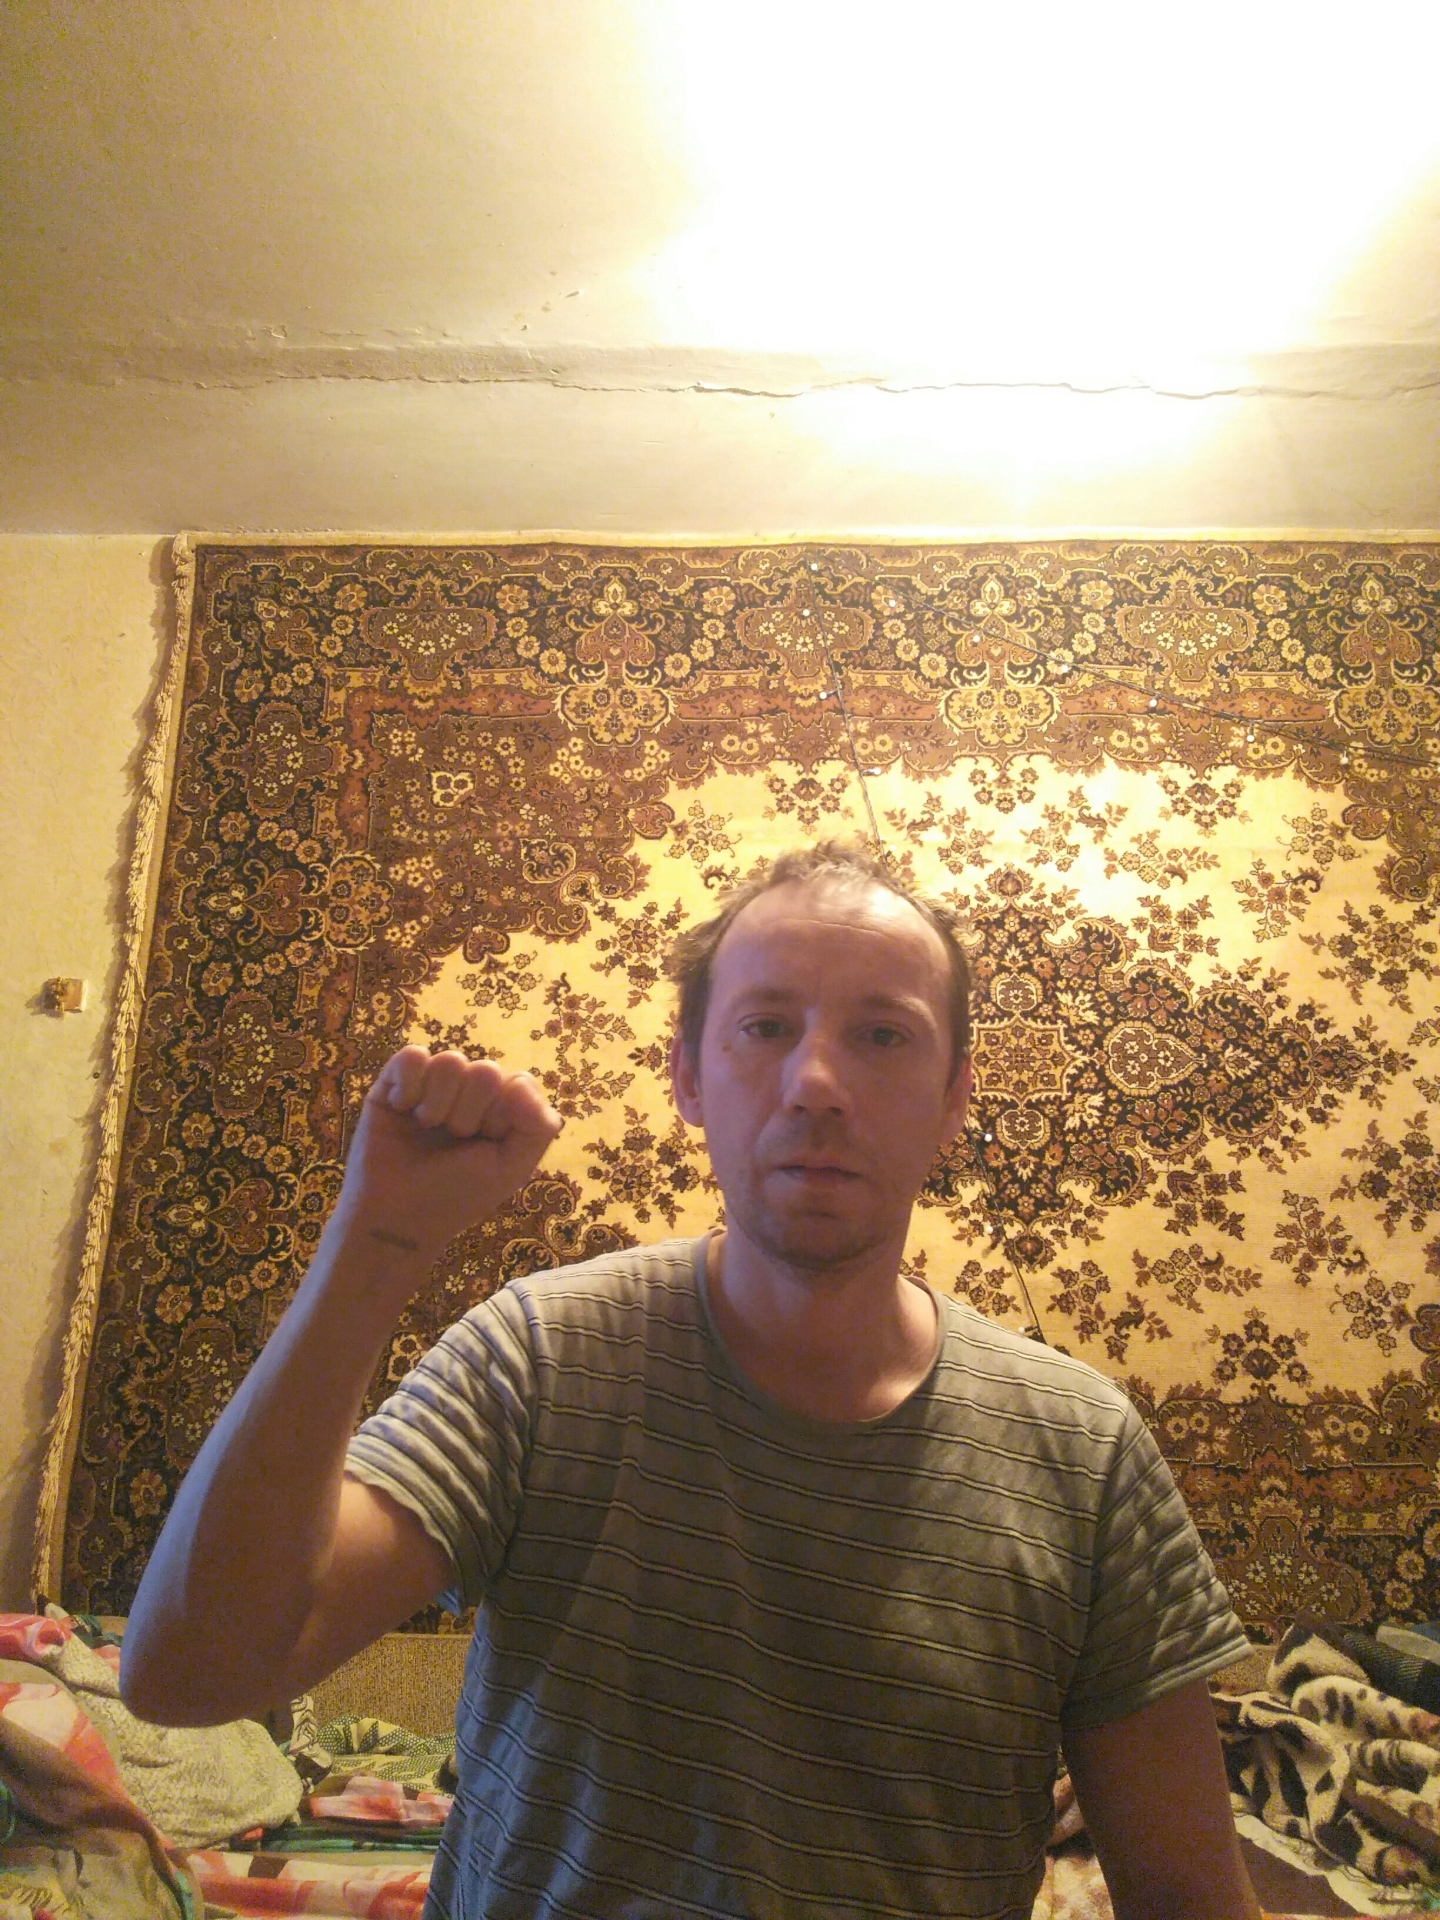
Label: noise